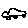
Label: car